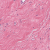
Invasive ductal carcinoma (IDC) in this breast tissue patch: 1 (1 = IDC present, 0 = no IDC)